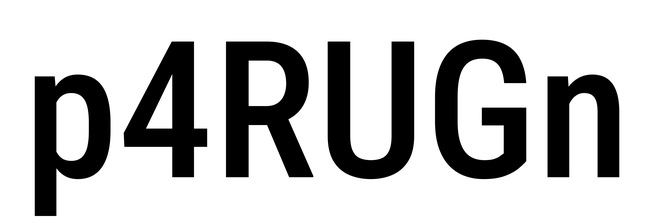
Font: Roboto_Condensed_Medium